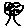
Label: tree